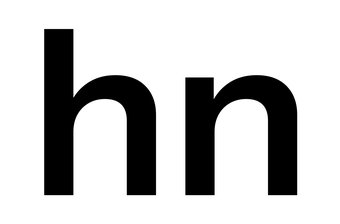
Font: InstrumentSans_SemiBold